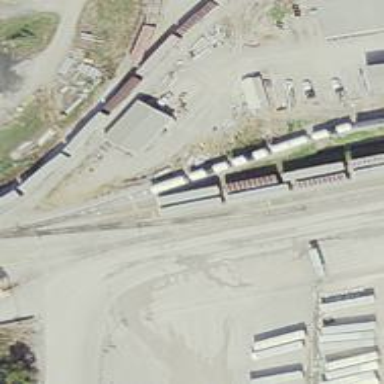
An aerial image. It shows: Rail spur service.